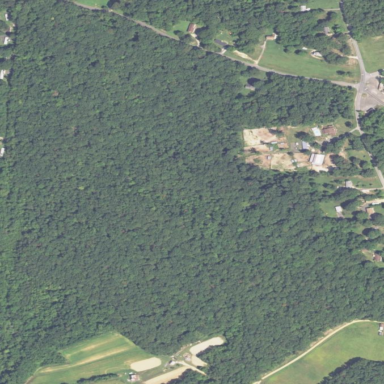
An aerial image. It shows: Beautiful woodland area.